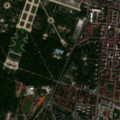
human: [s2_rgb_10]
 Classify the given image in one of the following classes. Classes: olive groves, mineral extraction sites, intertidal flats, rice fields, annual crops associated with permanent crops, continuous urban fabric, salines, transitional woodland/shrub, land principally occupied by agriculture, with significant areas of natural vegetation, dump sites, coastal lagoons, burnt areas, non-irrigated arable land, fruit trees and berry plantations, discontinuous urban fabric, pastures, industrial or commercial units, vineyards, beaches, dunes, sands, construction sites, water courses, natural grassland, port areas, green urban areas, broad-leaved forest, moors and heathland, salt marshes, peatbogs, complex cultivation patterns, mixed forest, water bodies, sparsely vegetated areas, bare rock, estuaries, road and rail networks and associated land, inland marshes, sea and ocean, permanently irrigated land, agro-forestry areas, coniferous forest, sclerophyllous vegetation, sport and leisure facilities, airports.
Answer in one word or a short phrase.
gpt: continuous urban fabric, discontinuous urban fabric, industrial or commercial units, green urban areas